Question: I've been looking at this problem for a while, and I can't figure out a solution to it.
'''
private abstract class Node {
private Rectangle bounds;
}
private class LeafNode extends Node {
private Rectangle bounds;
....
}
private class InternalNode extends Node{
private Rectangle bounds;
....
}
'''
So I'm getting a null pointer error so I went through the debugger in eclipse. But what's confusing me is in eclipse, it's showing that there are two bounds fields, and I'm pretty sure I'm accessing the null one, instead of the one I actually set.

When I'm in the debugger, sometimes I see the first bounds variable being used, and other times I see the second one being used. The only possible thing I could think of is that throughout the code, I do some casting with LeafNode and InternalNode. So could the two bounds variables be linked with the abstract class I'm using?
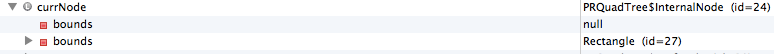
Answer: Take a look in topics related to Field Shadowing.
In brief, there is no "overriding" for member variable in Java. If you declare a member variable with the same name in your child class as your parent, the child member variable is "shadowing" the parent's.
Use your code as an example, in a 'LeafNode' instance, there are actually two member variables called bounds, which you can think of as "Node::bounds" and "LeafNode::bounds".
if you are accessing through a 'Node' reference, you are going to interact with 'Node::bounds', and 'LeafNode::bounds' if through an 'NodeLeaf' reference.
e.g.
'''
LeafNode leafNode = new LeafNode();
Node node = leafNode;
leafNode.bounds = xxx; // accessing LeafNode::bounds
node.bounds = yyy; // accessing Node::bounds
'''
In your case, I don't see any reason for keeping a separate 'bounds' in child class. Consider changing 'Node::bounds' to be protected and use that in your child class instead.